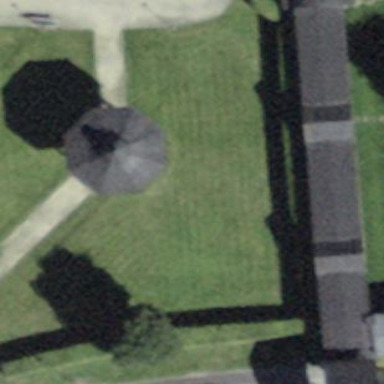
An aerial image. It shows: View of roof of building.